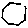
Label: hexagon